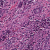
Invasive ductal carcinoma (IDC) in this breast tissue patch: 1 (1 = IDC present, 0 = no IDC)